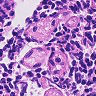
Metastatic tissue present: no